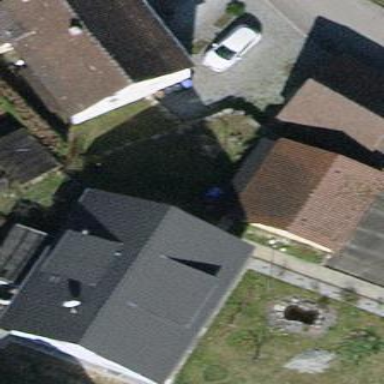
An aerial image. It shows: Garage.